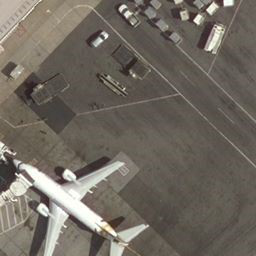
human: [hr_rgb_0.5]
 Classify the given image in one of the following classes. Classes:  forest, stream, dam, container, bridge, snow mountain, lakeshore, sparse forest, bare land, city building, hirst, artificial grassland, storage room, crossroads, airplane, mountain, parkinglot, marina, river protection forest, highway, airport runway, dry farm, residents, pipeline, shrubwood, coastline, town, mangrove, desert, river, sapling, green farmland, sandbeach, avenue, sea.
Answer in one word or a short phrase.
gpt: airplane